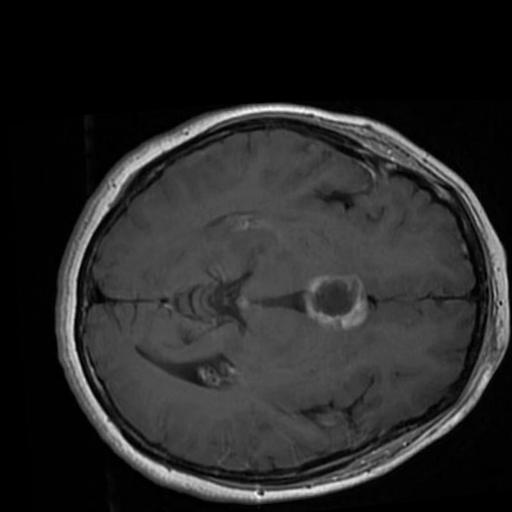
Label: brain_tumor